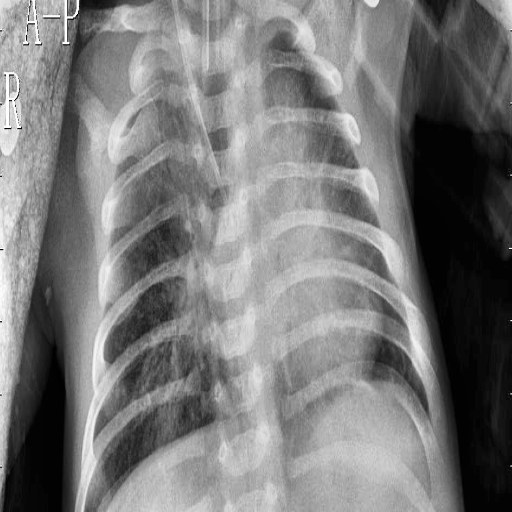
Finding: PNEUMONIA